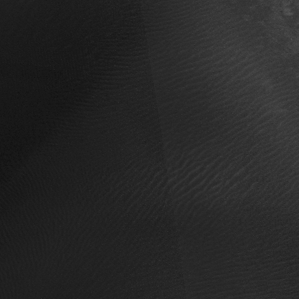
Label: non_frost